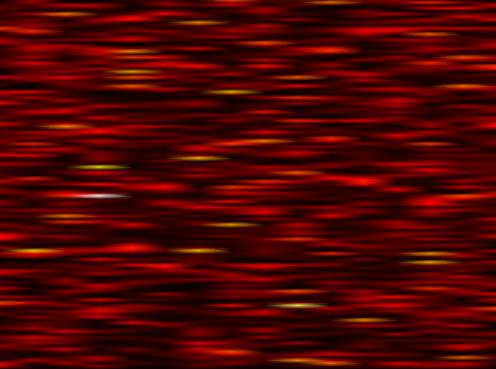
Label: WOLA